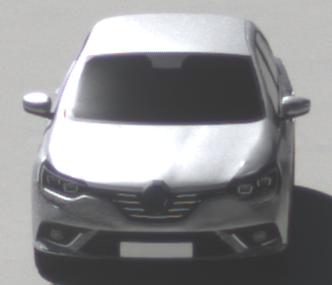
Make: Renault
Model: Mégane ENERGY TCe 100
Detailed model: Mégane (IV)
Model produced from: 2016/03
Model produced until: 2018/08
Doors: 5
Color: white
Road condition: dry road
Daytime: midday
Contrast: high contrast